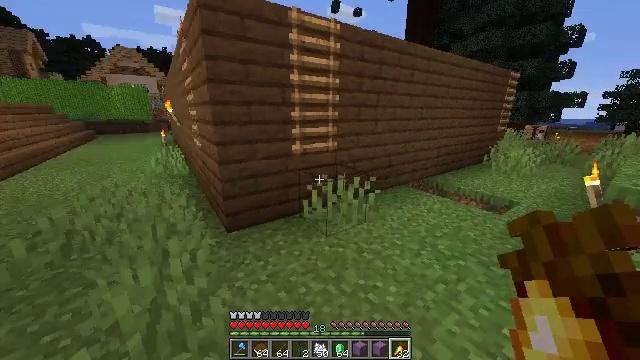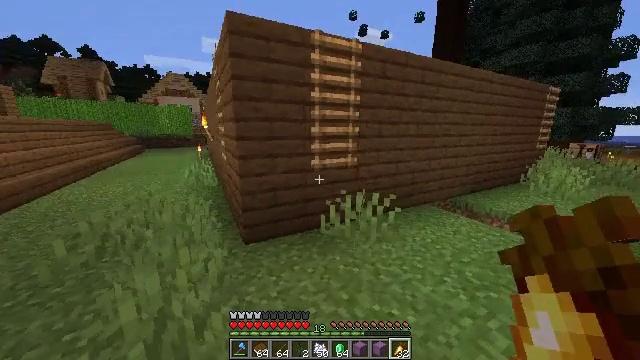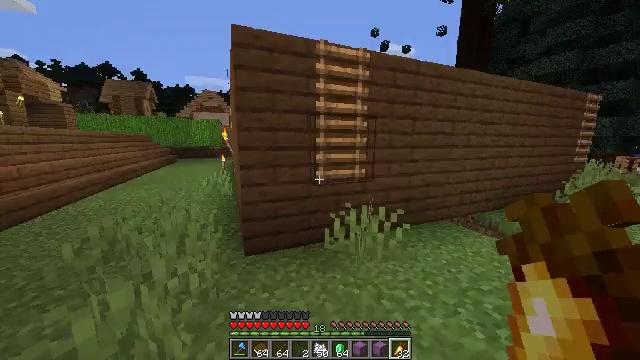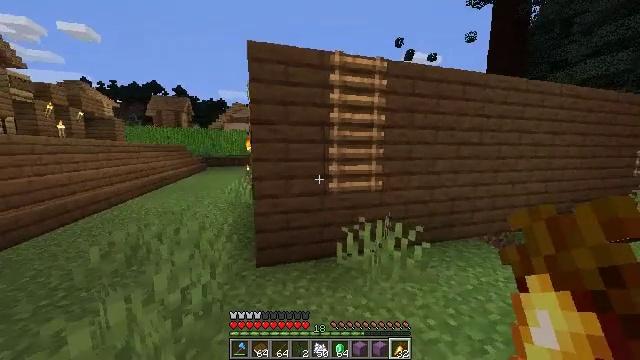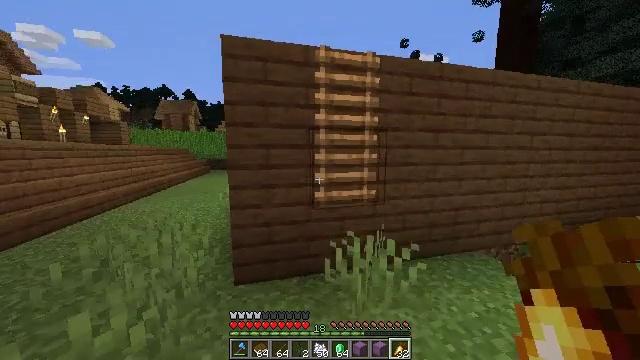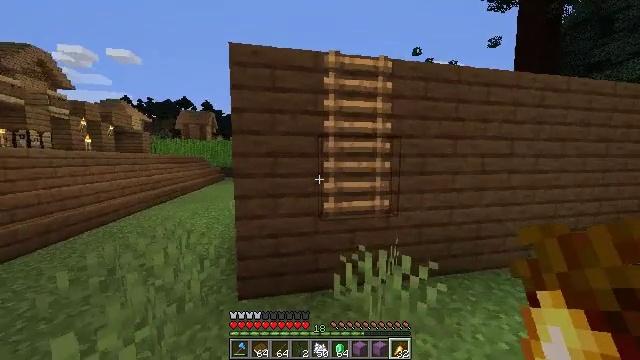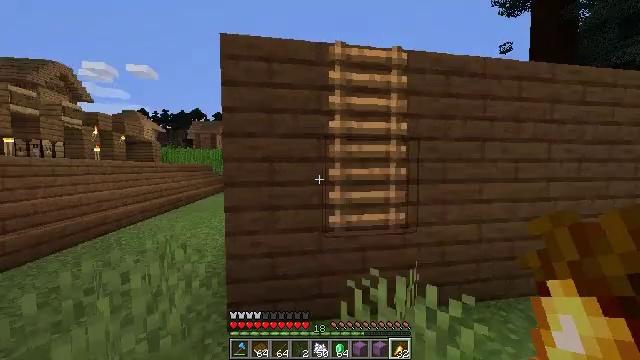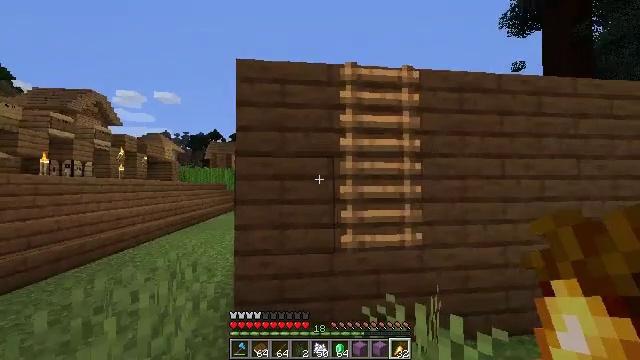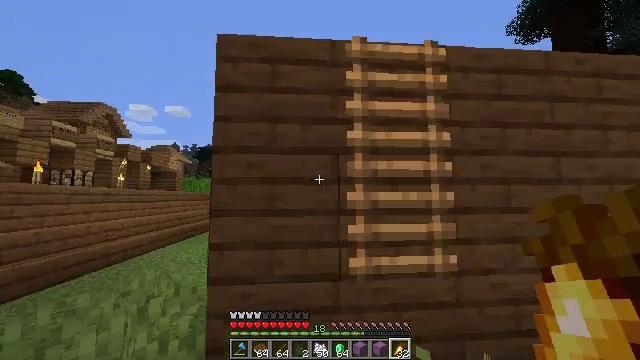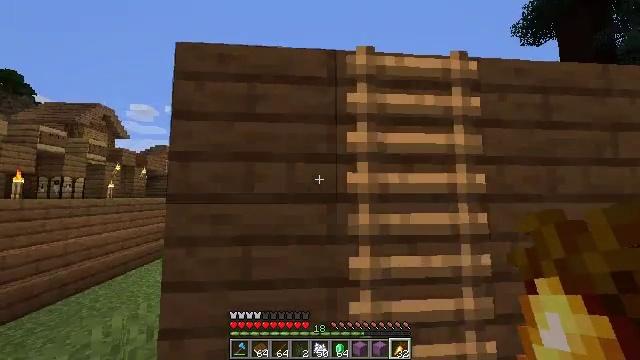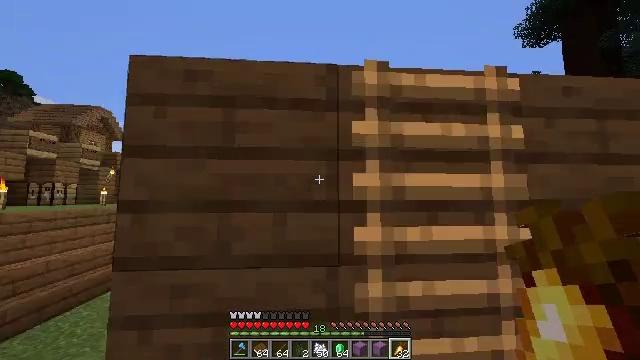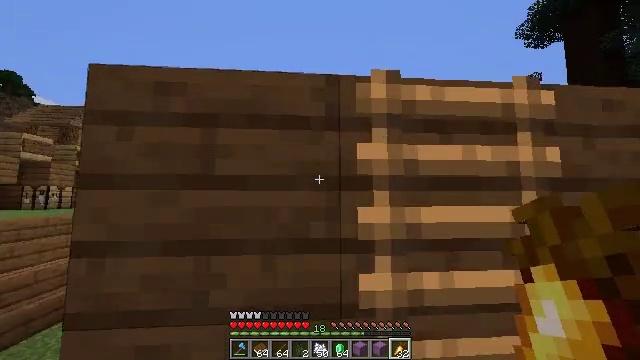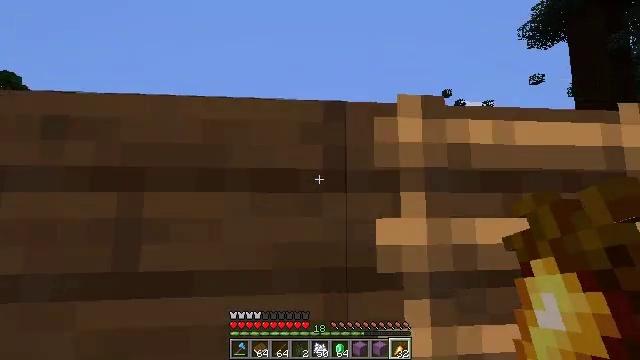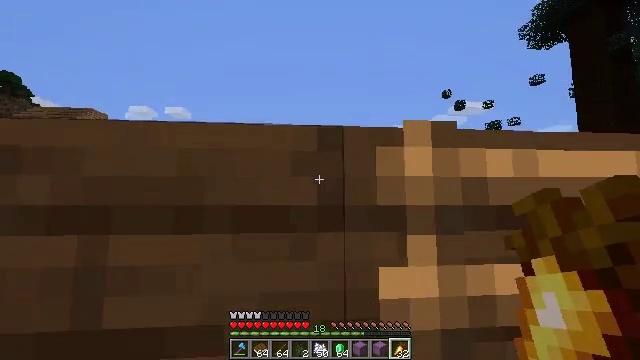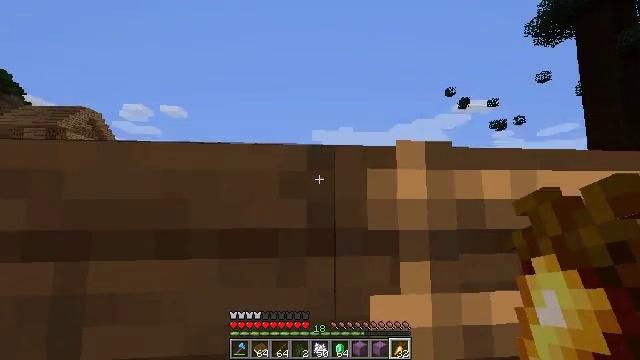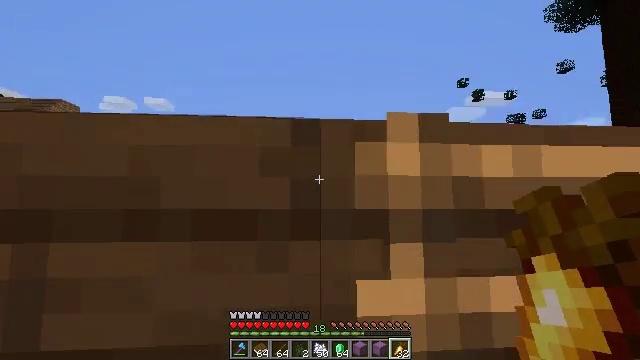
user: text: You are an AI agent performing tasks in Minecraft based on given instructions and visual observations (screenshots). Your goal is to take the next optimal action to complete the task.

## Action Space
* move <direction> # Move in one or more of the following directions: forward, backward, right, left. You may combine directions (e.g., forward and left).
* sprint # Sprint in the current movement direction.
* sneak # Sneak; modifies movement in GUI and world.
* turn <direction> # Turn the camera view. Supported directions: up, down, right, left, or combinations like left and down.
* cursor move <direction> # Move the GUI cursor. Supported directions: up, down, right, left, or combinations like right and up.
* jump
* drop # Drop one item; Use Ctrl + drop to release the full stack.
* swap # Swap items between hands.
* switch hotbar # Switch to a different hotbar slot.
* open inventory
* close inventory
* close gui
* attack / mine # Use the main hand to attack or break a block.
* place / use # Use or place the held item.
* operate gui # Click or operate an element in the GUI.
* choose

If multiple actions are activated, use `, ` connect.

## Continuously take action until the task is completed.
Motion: motion action
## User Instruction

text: Craft diamond leggings.
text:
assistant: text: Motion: move forward and move right, sprint, turn left and up
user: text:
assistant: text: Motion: move forward and move right, sprint, turn left and up
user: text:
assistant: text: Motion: move forward and move right, sprint, turn left and up
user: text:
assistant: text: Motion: move forward, sprint, turn left
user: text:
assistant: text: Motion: move forward, sprint, turn left and up
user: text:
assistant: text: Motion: move forward, sprint, turn left and up
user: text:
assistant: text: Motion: move forward, sprint, turn left and up
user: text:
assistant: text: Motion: move forward, sprint, turn left and up
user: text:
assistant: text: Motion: move forward, sprint, jump
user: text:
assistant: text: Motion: move forward, sprint, jump
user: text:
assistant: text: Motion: move forward, sprint, jump
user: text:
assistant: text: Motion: move forward, sprint, jump
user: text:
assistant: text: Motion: move forward, sprint, jump
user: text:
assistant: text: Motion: move forward, sprint, jump
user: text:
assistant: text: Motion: move forward, sprint
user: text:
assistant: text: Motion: move forward, sprint
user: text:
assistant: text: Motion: move forward, sprint
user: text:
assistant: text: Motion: move forward, sprint, turn down
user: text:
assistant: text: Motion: move forward, sprint, turn down
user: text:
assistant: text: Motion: move forward, sprint, turn down
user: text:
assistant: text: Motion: move forward, sprint, turn down
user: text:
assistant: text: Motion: move forward, sprint
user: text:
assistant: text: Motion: move forward, sprint
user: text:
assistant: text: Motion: move forward, sprint, jump
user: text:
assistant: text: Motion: move forward, sprint, jump
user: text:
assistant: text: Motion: move forward, sprint, jump
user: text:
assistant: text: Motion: move forward, sprint, jump
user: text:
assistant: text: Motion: move forward, sprint, jump
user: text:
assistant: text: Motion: move forward, sprint
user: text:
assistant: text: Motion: move forward, sprint